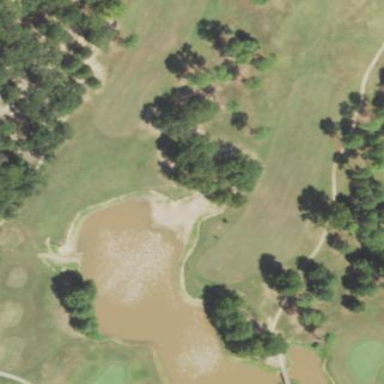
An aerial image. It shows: Scenic golf fairway.